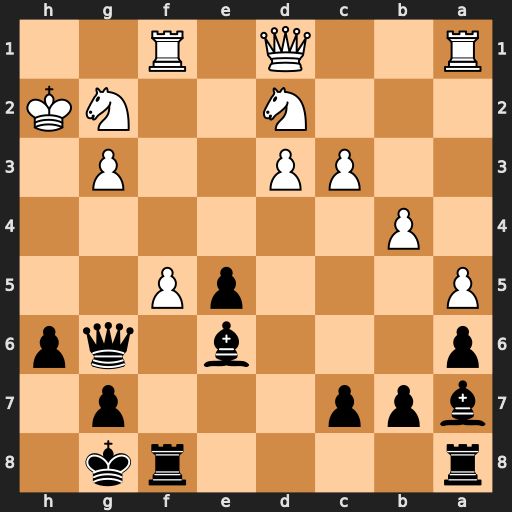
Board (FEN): r4rk1/bpp3p1/p3b1qp/P3pP2/1P6/2PP2P1/3N2NK/R2Q1R2
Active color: b
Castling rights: -
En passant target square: -
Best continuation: Rxf5 Nh4 Rh5